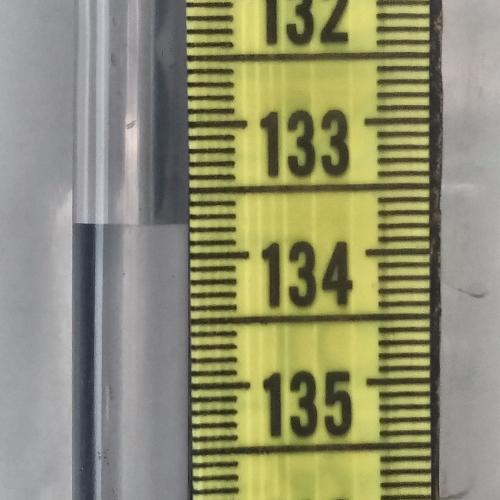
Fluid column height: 133.8 cm